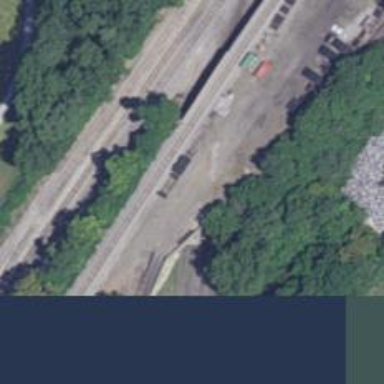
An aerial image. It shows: Site related to railway infrastructure.